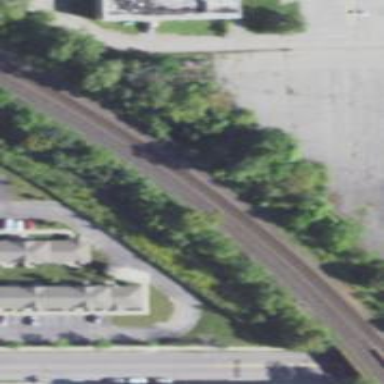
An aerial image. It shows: Abandoned railroad bridge.